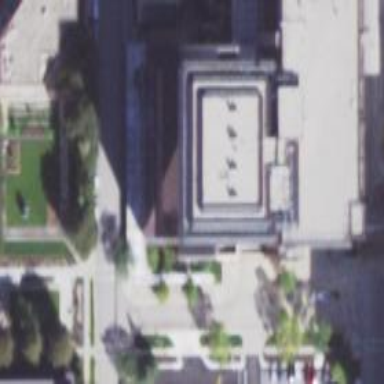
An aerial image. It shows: Office building.